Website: bh-photo
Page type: gifting
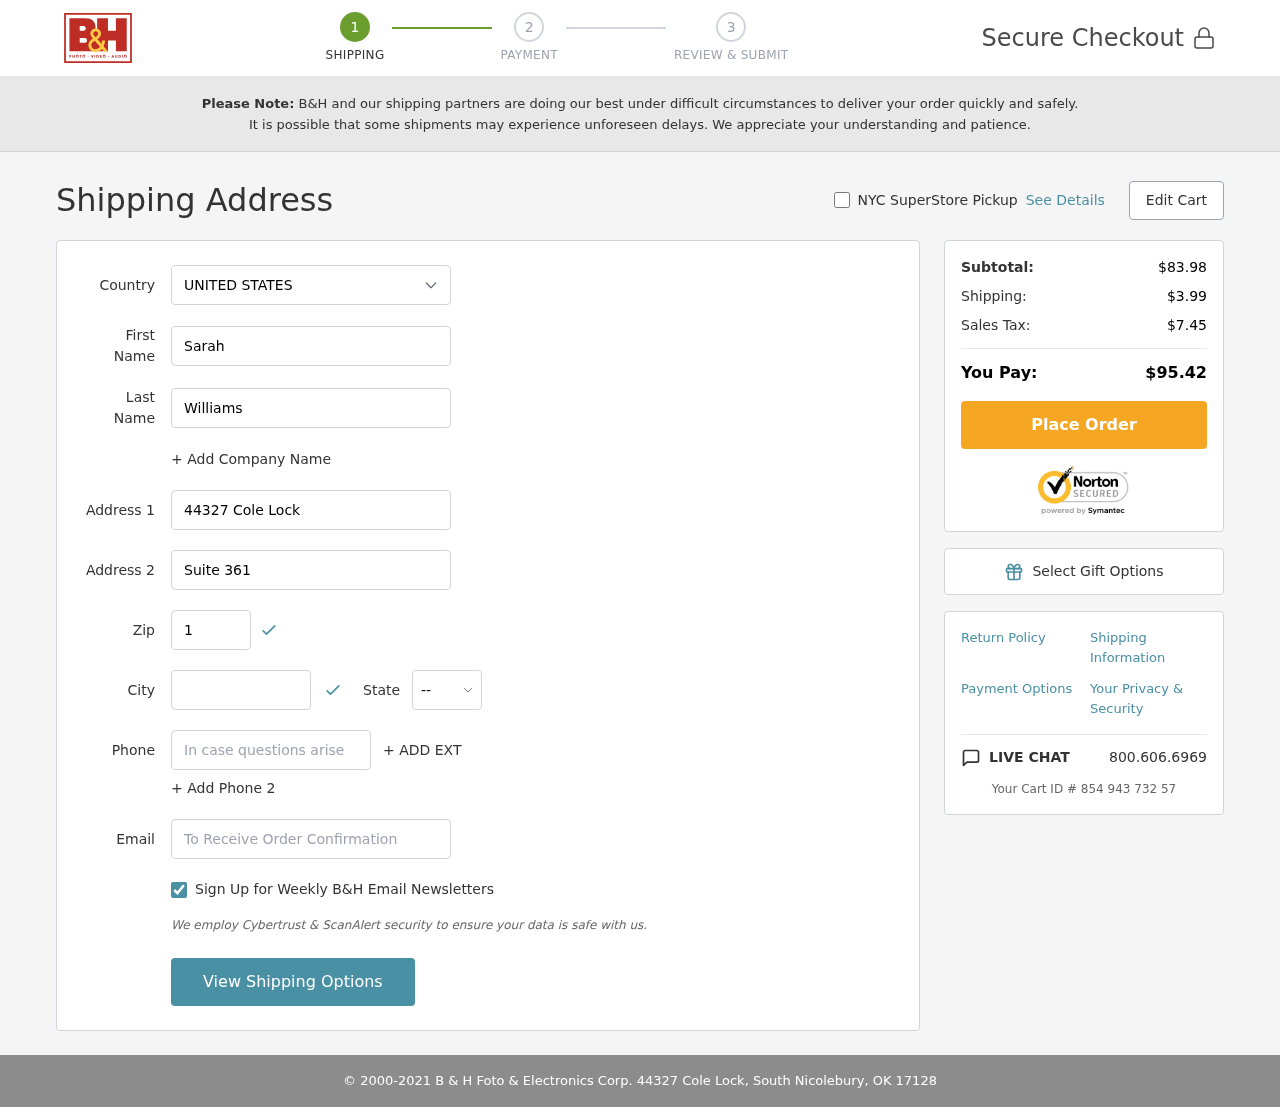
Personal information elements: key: PII_CITY
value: South Nicolebury
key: PII_COUNTRY
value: United States
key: PII_EMAIL
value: sarah.williams@yahoo.com
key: PII_FIRSTNAME
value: Sarah
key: PII_LASTNAME
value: Williams
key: PII_PHONE
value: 2422523217
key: PII_POSTCODE
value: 17128
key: PII_STATE_ABBR
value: OK
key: PII_STREET
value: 44327 Cole Lock
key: PII_STREET2
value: Suite 361
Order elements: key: ORDER_SUBTOTAL
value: $83.98
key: ORDER_SHIPPING_COST
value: $3.99
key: ORDER_TAX
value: $7.45
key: ORDER_TOTAL
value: $95.42
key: ORDER_ID
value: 854 943 732 57